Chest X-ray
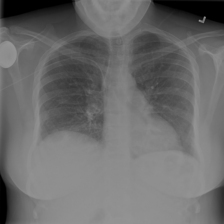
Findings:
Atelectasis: negative
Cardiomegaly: negative
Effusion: negative
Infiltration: negative
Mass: negative
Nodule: negative
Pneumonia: negative
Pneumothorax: negative
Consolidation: positive
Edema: negative
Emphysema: negative
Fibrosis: negative
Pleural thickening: negative
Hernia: negative